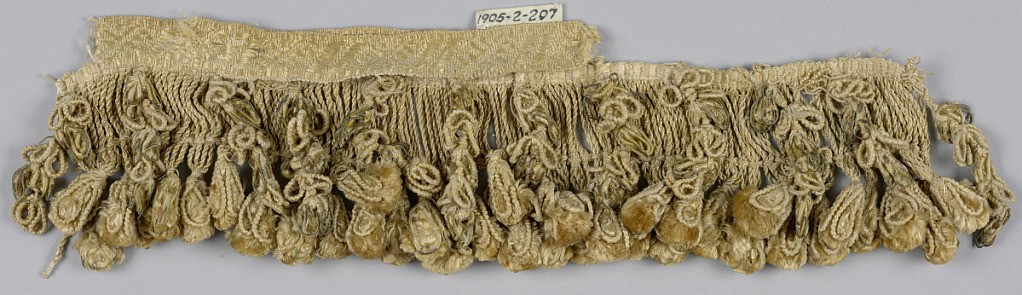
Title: Trimming
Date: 17th century
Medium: silk, copper wire Technique: woven
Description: Galloon with attached fringe. Galloon has a design of diagonally placed ornaments. Fringe has a heading and skirts threads that are twisted, looped and tied with a running thread to support flower-like ornaments. Decorated with pendants.